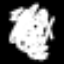
Label: squiggle